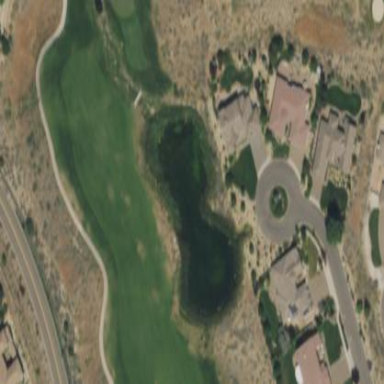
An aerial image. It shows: Water hazard on golf course.